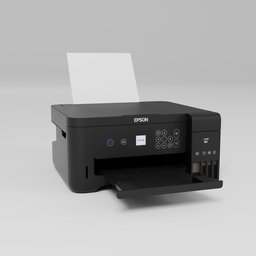
Label: electronics